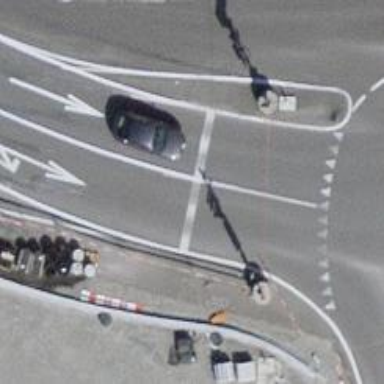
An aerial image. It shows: Road with traffic signals.